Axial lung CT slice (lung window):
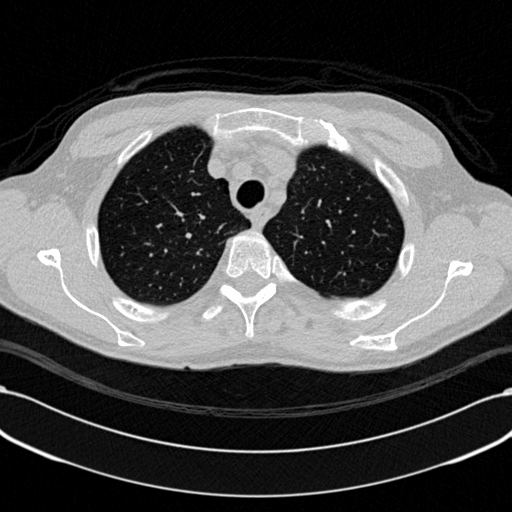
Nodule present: no